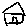
Label: house